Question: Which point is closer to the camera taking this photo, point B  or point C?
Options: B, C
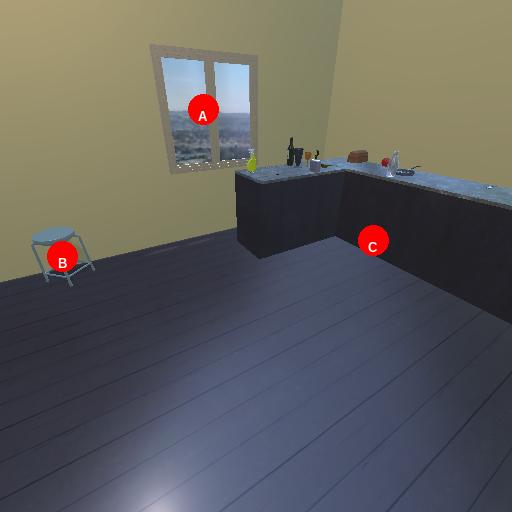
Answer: B